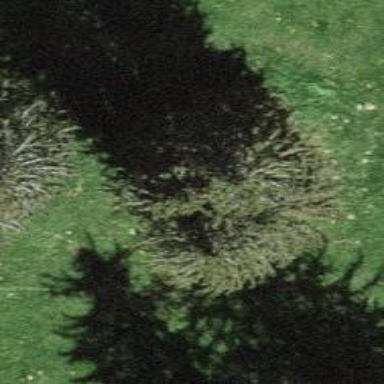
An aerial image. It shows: Single tag "natural: tree."